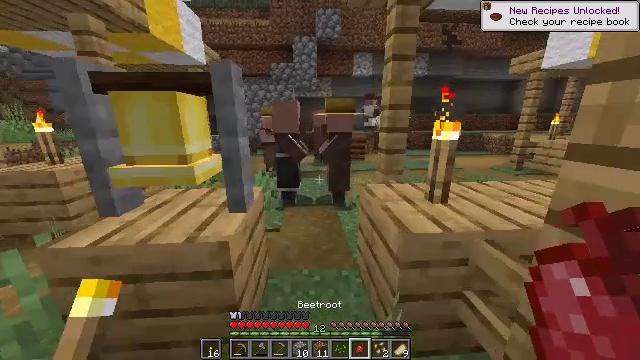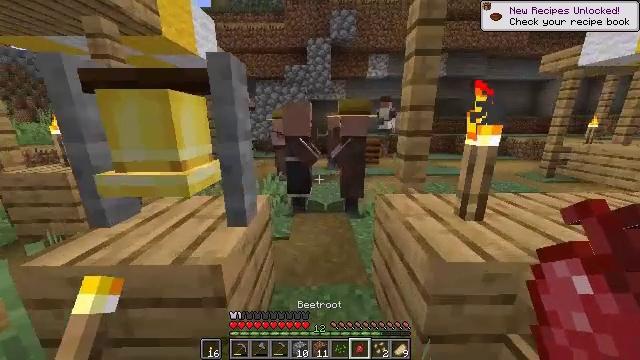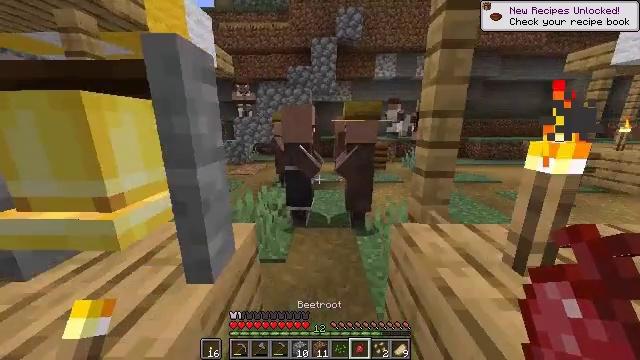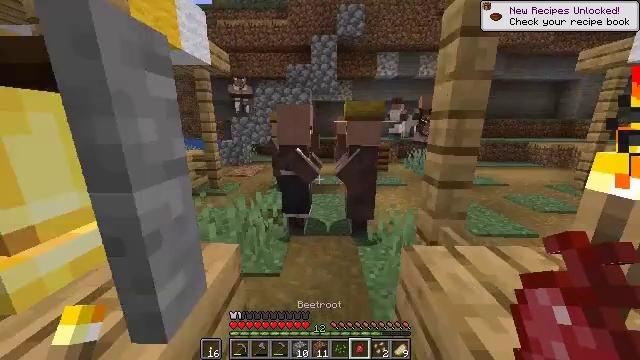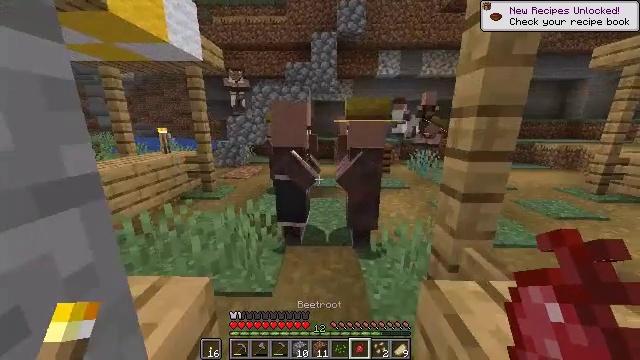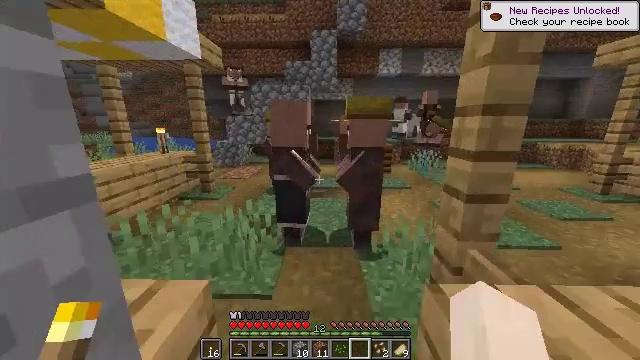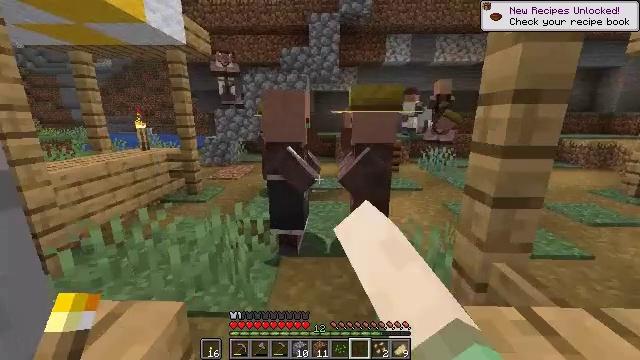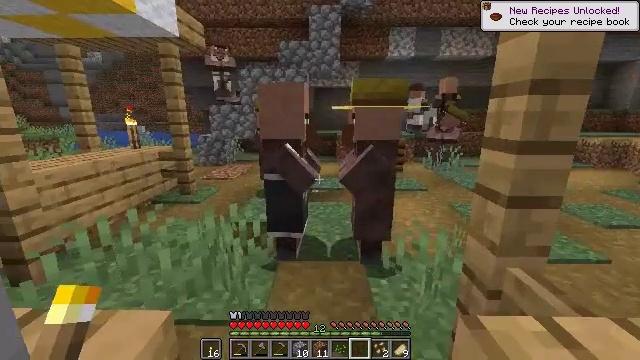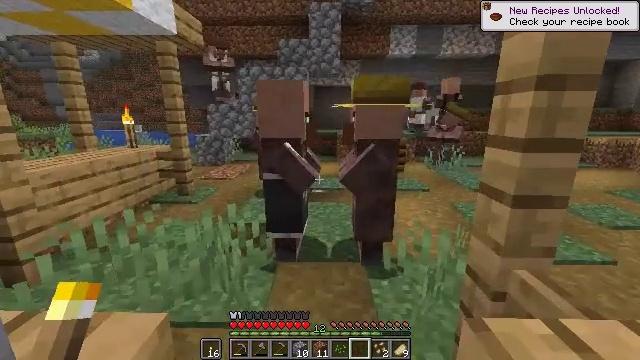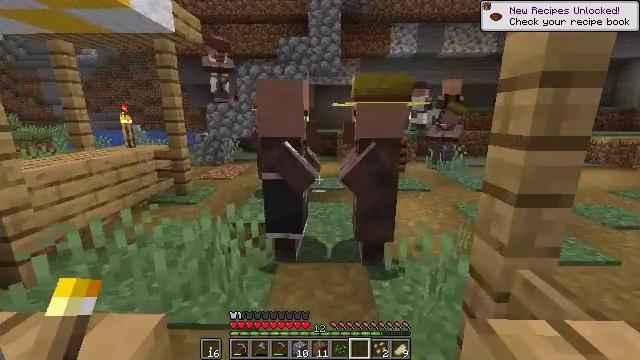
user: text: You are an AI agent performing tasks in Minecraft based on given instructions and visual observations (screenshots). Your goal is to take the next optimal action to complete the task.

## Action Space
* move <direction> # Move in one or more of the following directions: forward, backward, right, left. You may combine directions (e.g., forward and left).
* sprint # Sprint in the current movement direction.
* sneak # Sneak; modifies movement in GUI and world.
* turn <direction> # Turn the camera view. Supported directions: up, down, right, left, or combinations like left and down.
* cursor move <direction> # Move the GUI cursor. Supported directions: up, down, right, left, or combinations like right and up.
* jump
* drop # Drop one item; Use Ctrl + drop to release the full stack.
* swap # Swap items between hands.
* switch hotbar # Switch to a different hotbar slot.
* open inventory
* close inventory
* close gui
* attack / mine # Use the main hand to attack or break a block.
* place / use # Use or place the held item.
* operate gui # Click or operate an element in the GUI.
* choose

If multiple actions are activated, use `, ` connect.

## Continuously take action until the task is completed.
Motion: motion action
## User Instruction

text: Remove a beetroot from the inventory.
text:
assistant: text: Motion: move forward, turn left
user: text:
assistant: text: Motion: move forward, turn left
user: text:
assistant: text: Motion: move forward
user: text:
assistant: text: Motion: no_op
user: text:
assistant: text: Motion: drop
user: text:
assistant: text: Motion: drop
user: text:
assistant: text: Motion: drop
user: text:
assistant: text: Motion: no_op
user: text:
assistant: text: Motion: no_op
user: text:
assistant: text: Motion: no_op